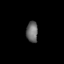
Tissue: prostate
Cell type: Fibroblasts
Senescence score: 0.778
Nuclear area (px): 235
Mean DAPI intensity: 107.621